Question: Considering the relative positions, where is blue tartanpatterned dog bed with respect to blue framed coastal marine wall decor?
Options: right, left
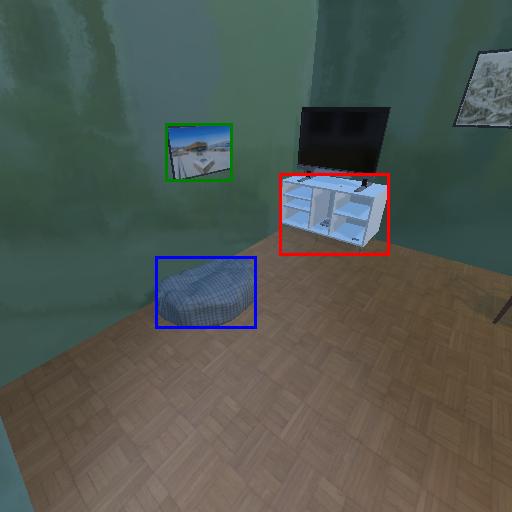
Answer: right